Question: I have a html.video element in my app layout, along with a graph, when I click on an element of the graph I want to update the video element, to a video corresponding that section of the dataset.
The below is how I have my app layout set up.
'''
app.layout = html.Div([
html.H1("Belfast Harbor Data Overview", style ={'text-align': 'center'}),
#Droptown for machine type
dcc.Dropdown(id="slct_machine",
options=[{'label': k, 'value': k} for k in all_options.keys()],
multi=False,
value=options1[0],
style={'width': "70%"}
),
#Dropdown for date
dcc.Dropdown(id="selct_date",
style={'width': "70%"},
),
#HTML Break
html.Br(),
dcc.Graph(id='hist', figure={}, style={'width': "90%"},
config={
'staticPlot': False, # True, False
'scrollZoom': True, # True, False
'doubleClick': 'reset', # 'reset', 'autosize' or 'reset+autosize', False
'showTips': False, # True, False
'displayModeBar': True, # True, False, 'hover'
'watermark': True,
# 'modeBarButtonsToRemove': ['pan2d','select2d'],
},),
html.Video(
controls=True,
id='video_player',
src={},
autoPlay=False,
style={'width': "70%"}
),
'''
After this, I have some callback functions for my graph and a function to populate the graph with data.
Following this, I have another app call back and here I am trying to update the video player with some test data. I have done this as follows:
'''
@app.callback (
Output('video_player', 'src'),
[Input('hist', 'clickData')]
)
def updateVideo(clk_data, src):
if clk_data is None:
video_src = "https://www.w3schools.com/html/mov_bbb.mp4"
else:
print(f'hover data: {clk_data}')
video_src = "http://techslides.com/demos/sample-videos/small.webm"
return video_src
'''
I get the following callback error when I do this:

I am not really sure why the src is not updating, as passing components seems to work like this for figures and containers.
There are other elements to the app as well but I feel they aren't consequential as the video source is the part that is not updating.
I can provide all the code if required, but I feel I am simply updating the video source incorrectly.
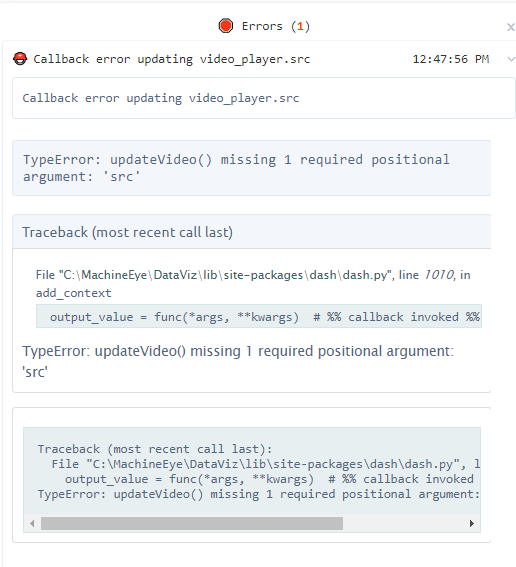
Answer: The number of arguments in your function definition (currently two) must match the number of inputs (+ number of states) to your callback (currently one). Hence your should remove the (unused) src argument, or add another input or state.